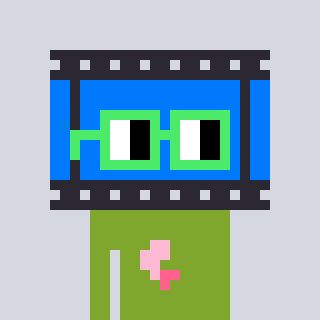
a pixel art character with square light green glasses, a film strip-shaped head and a slimegreen-colored body on a cool background